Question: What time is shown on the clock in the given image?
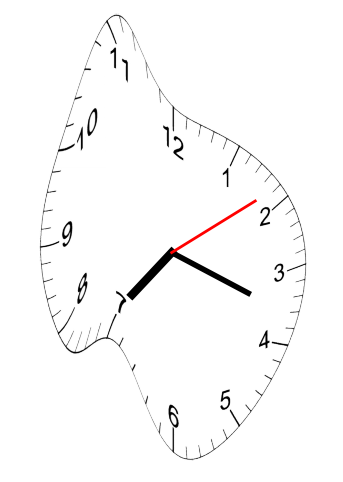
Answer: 07:18:09